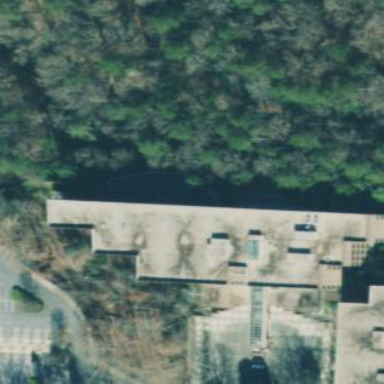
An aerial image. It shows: Commercial building.